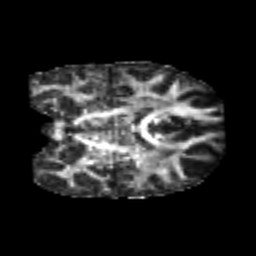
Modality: FA
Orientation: coronal
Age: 24
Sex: male
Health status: healthy
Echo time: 0.074 s